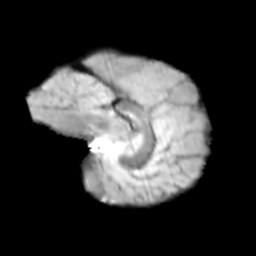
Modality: T2w
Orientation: sagittal
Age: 12
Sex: male
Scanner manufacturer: siemens
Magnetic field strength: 3 T
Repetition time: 3.8 s
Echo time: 0.07 s